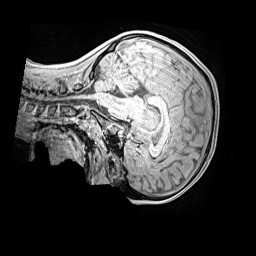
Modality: MP2RAGE
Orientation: sagittal
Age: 10
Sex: male
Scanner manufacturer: siemens
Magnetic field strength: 3 T
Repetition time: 4 s
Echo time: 0.00299 s